Question: I'm working on an app that uses google maps to display a set of pins, and I want the map's camera to start on the user's location. I tried writing the following code (in Swift 2.0) but it doesn't put me in the device's current location, instead it shows me a blank blue screen (which I have found to be the exact middle of the map). Here's a screenshot of what I have

I used the following libraries while writing this code:
Google Maps SDK
OneShotLocationManager
Here's the code that I have (in ViewController.swift)
'''
import UIKit
import GoogleMaps
class ViewController: UIViewController, GMSMapViewDelegate {
var manager: OneShotLocationManager?
var userlat: Double = 0.0
var userlng: Double = 0.0
override func viewDidLoad() {
manager = OneShotLocationManager()
manager!.fetchWithCompletion {location, error in
// fetch location or an error
if let loc = location {
print(loc)
self.userlat = loc.coordinate.latitude
} else if let err = error {
print(err.localizedDescription)
}
self.manager = nil
}
super.viewDidLoad()
let camera = GMSCameraPosition.cameraWithLatitude(userlat,
longitude: userlng, zoom: 6)
let mapView = GMSMapView.mapWithFrame(CGRectZero, camera: camera)
mapView.myLocationEnabled = true
mapView.delegate = self
self.view = mapView
let marker = GMSMarker()
marker.position = CLLocationCoordinate2DMake(-33.86, 151.20)
marker.title = "Sydney"
marker.snippet = "Australia"
marker.map = mapView
}
func mapView(mapView: GMSMapView!, markerInfoWindow marker: GMSMarker!) -> UIView! {
let infoWindow = NSBundle.mainBundle().loadNibNamed("CustomInfoWindow", owner: self, options: nil).first! as! CustomInfoWindow
infoWindow.label.text = "\(marker.position.latitude) \(marker.position.longitude)"
return infoWindow
}
override func didReceiveMemoryWarning() {
super.didReceiveMemoryWarning()
// Dispose of any resources that can be recreated.
}
}
'''
And here's the console output after running the app. Note that it does output the user's current location:
<+51.50998000,-0.<PHONE>> +/- 5.00m (speed -1.00 mps / course -1.00) @ 2/3/16, 8:47:57 AM Pacific Standard Time
2016-02-03 08:47:57.545 Hanky Ranky[3379:260848] Google Maps SDK for iOS version: 1.11.21919.0
Thanks for the help guys!
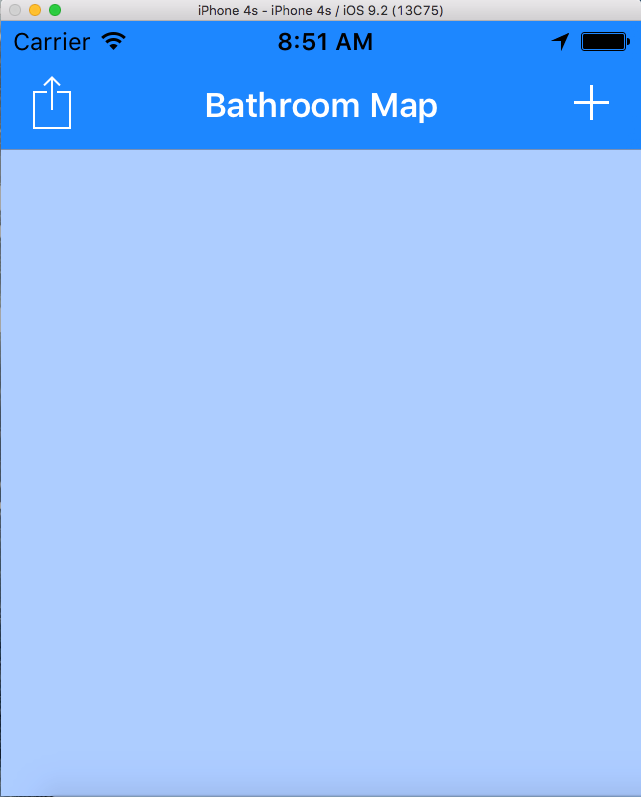
Answer: Maybe you are missing two properties in ViewController.swift.
'''
var locationManager = CLLocationManager()
var didFindMyLocation = false
'''
The property will be used to ask for the user's permission to keep track of his/her location, and then based on the authorization status to either display his/her current location or not. The flag will be used so we know whether the user's current position was spotted on the map or not, and eventually to avoid unnecessary location updates.
This <URL> might be helpful.